Field crop: maize
Growth stage: 1
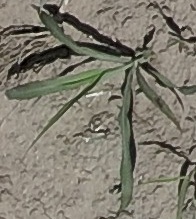
Species: sorghum